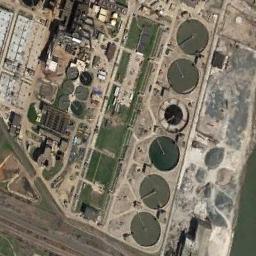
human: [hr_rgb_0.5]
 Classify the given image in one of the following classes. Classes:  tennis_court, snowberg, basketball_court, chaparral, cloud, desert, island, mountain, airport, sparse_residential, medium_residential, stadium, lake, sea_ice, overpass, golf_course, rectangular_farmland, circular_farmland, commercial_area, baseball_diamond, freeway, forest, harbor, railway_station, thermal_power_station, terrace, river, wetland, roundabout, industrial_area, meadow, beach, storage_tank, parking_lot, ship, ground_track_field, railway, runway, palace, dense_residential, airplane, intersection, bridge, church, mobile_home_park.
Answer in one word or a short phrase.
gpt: storage_tank